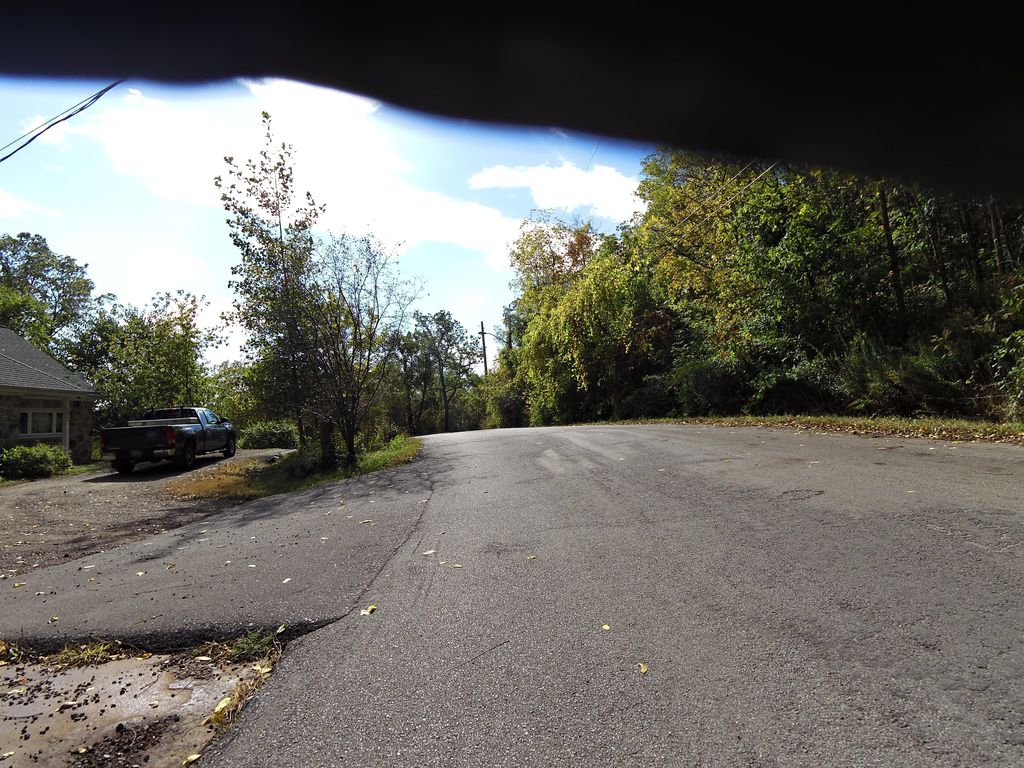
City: hamilton